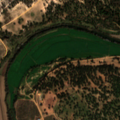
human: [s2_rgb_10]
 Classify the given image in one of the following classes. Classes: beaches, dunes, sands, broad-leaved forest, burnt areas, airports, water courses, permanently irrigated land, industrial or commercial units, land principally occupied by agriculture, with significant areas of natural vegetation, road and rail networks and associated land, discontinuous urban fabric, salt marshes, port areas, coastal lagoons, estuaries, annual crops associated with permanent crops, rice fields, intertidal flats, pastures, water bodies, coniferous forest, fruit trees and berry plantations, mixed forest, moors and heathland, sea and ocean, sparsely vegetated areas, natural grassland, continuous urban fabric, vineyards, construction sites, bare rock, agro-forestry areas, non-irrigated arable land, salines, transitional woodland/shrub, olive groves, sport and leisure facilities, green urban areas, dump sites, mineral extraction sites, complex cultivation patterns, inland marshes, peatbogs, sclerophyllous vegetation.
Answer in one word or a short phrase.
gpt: rice fields, olive groves, agro-forestry areas, coniferous forest, transitional woodland/shrub